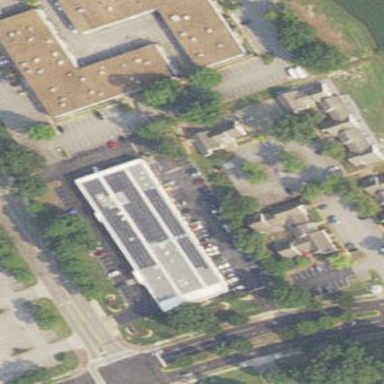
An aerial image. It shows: Commercial building.